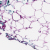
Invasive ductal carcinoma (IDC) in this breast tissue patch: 0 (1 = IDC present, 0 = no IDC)